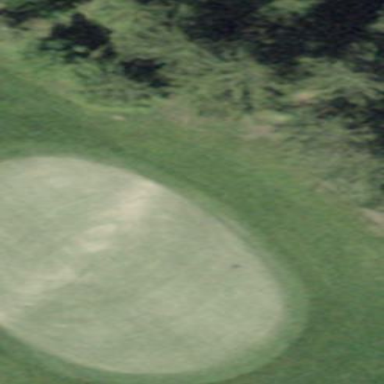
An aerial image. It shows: Picturesque green golfing area with grass land use.